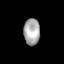
Tissue: skin
Cell type: Epithelial cells
Senescence score: 0.2746
Nuclear area (px): 420
Mean DAPI intensity: 170.607